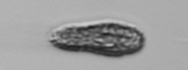
Label: Pseudochattonella_farcimen